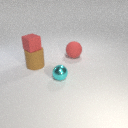
small cyan metal sphere in front of large red rubber sphere